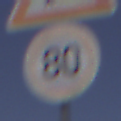
Verkehrszeichen: Geschwindigkeit80
Zusatzzeichen oben: KurveRechts
Umgebung: Outdoor, RoadRail
Tageszeit: Midday
Wetter: Clear
Licht: Natural
Jahreszeit: NotSpecified
Kontrast: HighContrast